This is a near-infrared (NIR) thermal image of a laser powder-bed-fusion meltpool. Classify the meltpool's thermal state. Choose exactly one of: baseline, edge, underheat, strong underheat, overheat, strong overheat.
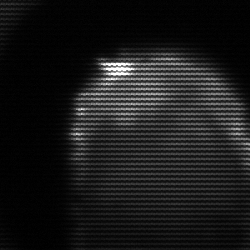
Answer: edge